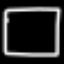
Label: square